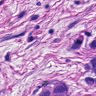
Metastatic tissue present: yes